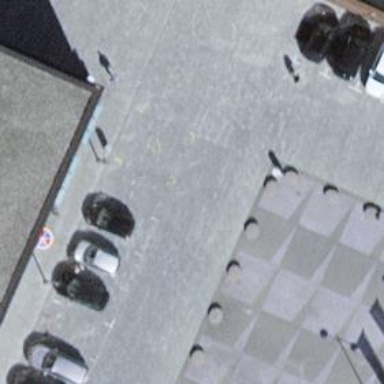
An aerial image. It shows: Bollard barrier.